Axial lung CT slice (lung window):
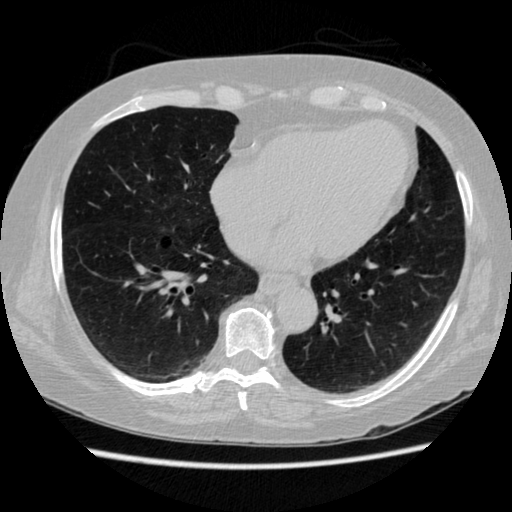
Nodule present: no